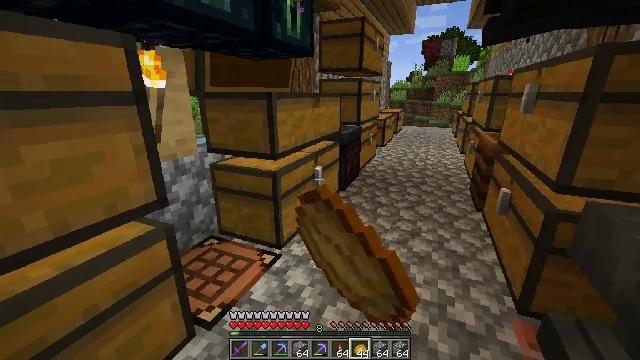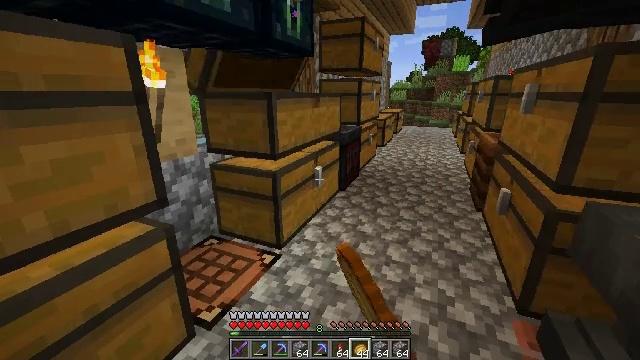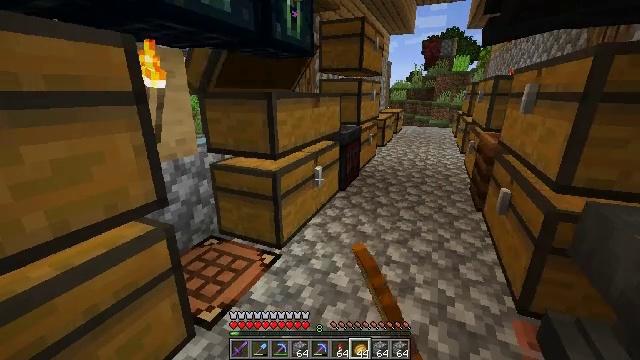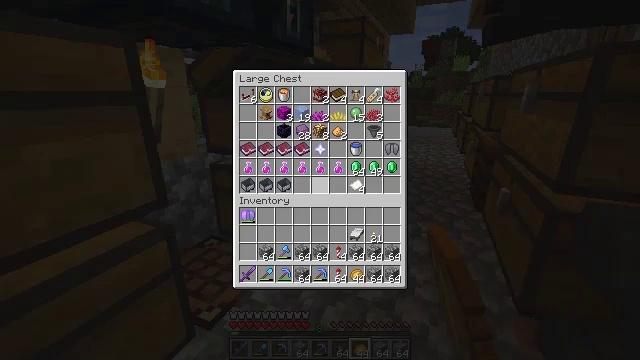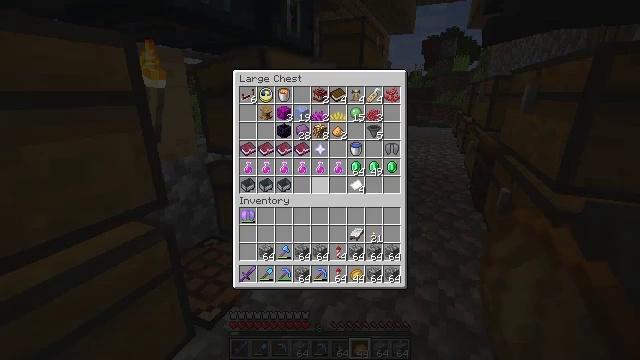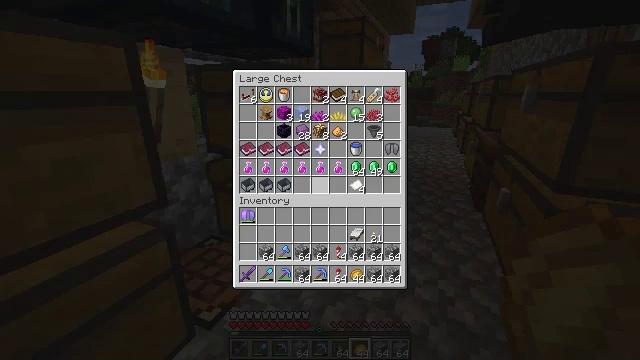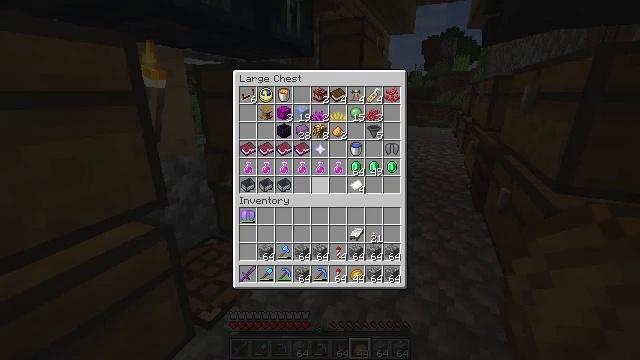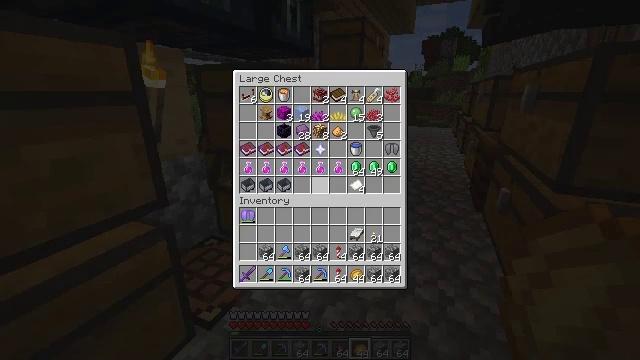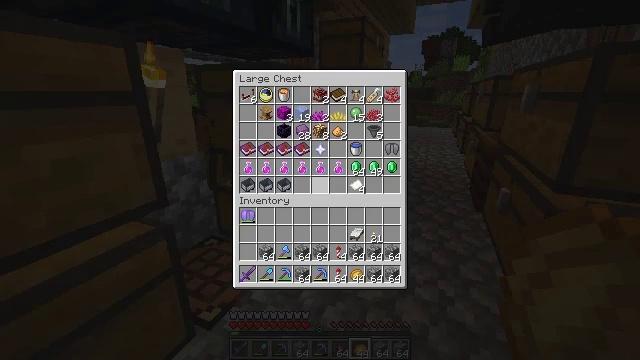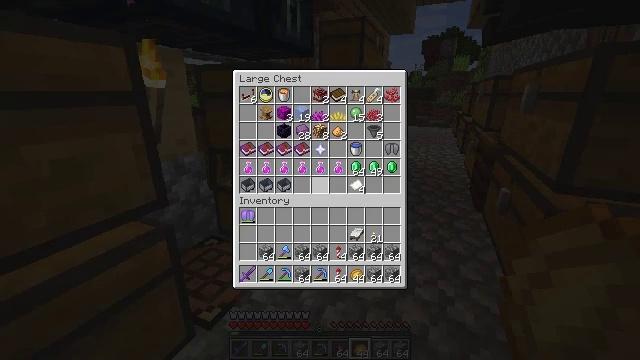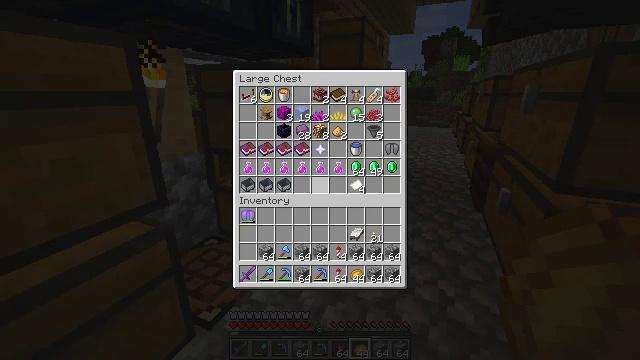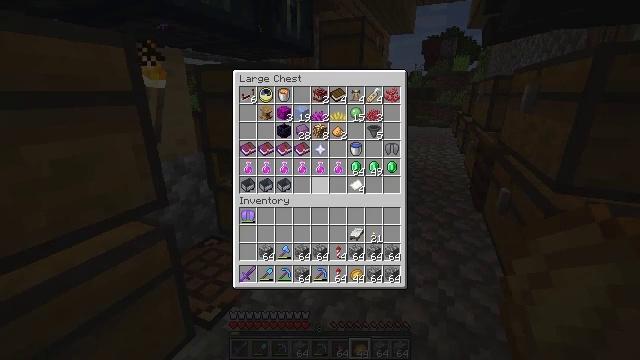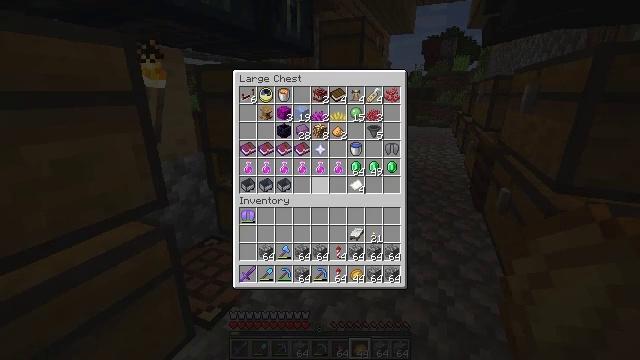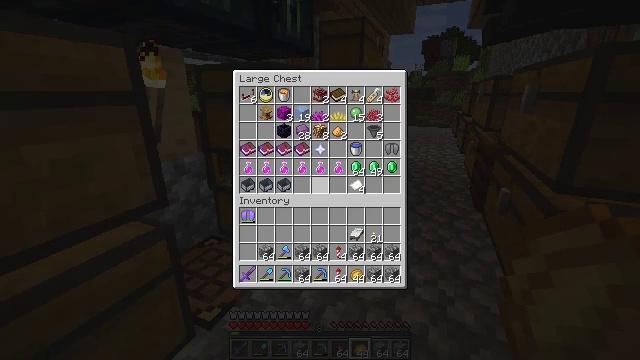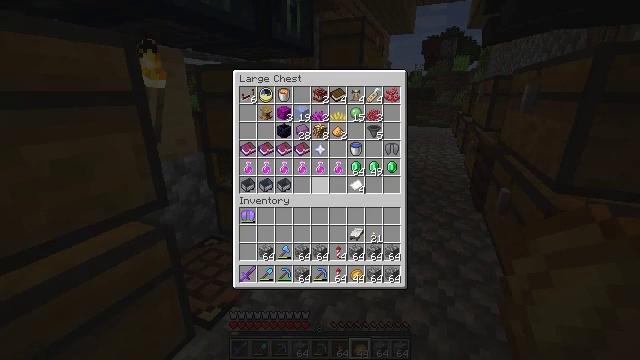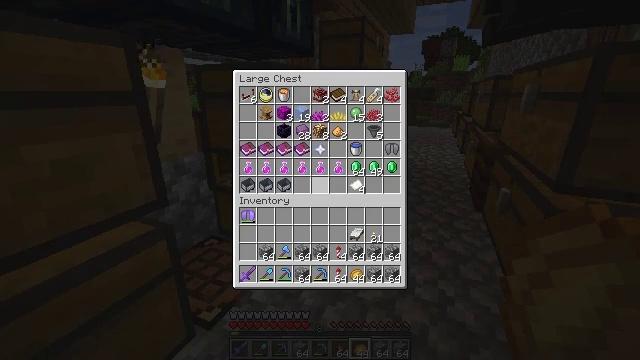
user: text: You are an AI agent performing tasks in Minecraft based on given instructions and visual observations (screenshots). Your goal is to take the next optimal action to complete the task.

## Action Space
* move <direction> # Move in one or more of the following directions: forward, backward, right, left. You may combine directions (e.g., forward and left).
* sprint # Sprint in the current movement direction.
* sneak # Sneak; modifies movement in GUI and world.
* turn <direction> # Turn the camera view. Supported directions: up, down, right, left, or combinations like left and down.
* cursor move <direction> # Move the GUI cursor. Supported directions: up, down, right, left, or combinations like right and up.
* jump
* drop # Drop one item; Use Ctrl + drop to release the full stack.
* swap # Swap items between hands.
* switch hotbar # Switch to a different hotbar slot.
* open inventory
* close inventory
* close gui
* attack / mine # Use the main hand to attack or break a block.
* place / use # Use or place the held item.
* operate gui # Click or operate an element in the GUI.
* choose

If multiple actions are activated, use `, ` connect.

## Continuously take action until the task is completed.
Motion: motion action
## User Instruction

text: Retrieve the ender chest safely.
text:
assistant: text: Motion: use / place
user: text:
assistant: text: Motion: no_op
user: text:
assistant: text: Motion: no_op
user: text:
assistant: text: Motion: no_op
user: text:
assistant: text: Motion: no_op
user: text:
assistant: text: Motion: no_op
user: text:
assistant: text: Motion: no_op
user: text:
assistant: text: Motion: no_op
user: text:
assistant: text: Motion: no_op
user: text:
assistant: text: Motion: no_op
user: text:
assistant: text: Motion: no_op
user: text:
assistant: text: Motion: no_op
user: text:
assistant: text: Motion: no_op
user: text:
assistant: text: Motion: no_op
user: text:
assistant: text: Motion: no_op
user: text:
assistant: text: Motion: no_op
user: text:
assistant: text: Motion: no_op
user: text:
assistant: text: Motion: no_op
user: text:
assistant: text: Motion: no_op
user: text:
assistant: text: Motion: no_op
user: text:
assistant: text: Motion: no_op
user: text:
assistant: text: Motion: no_op
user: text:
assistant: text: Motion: cursor move right
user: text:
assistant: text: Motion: no_op
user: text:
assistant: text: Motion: no_op
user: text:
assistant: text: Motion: cursor move up
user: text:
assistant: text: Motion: cursor move up
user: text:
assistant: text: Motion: no_op
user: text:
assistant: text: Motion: no_op
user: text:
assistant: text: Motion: no_op